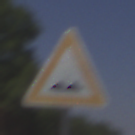
Verkehrszeichen: UnebeneFahrbahn
Umgebung: Outdoor, RoadRail
Tageszeit: Midday
Wetter: Clear
Licht: Natural
Jahreszeit: NotSpecified
Kontrast: HighContrast